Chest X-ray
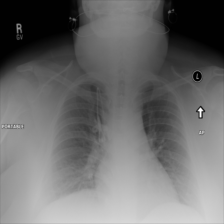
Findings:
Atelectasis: negative
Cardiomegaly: negative
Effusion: negative
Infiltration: positive
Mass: negative
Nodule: negative
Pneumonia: negative
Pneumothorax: negative
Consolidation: negative
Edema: negative
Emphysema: negative
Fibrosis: negative
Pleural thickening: negative
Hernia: negative